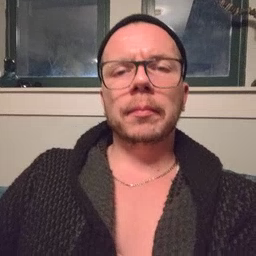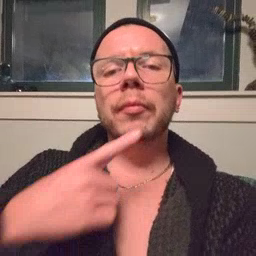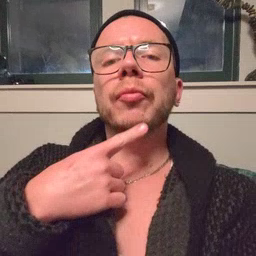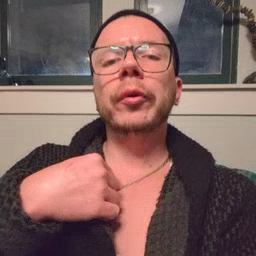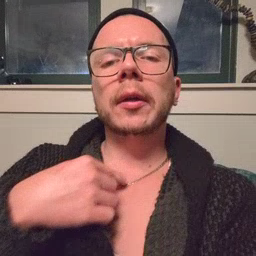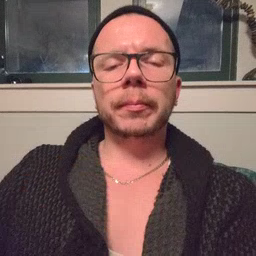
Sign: thirsty